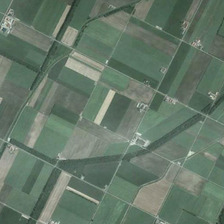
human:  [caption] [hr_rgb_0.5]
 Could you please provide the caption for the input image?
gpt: many pieces of farmlands are together .

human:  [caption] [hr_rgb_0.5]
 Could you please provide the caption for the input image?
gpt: many pieces of farmlands are together .

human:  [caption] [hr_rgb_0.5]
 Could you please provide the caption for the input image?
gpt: many pieces of farmlands are together .

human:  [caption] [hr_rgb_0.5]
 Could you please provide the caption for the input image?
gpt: many pieces of farmlands are together .

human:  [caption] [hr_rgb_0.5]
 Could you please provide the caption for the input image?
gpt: many pieces of farmlands are together .